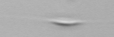
Label: Cylindrotheca_morphotype1